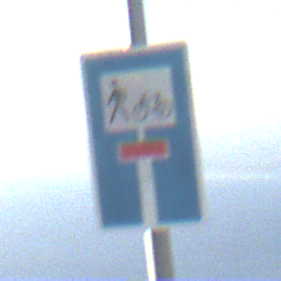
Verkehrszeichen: SackgasseRadverkehrFussgaengerDurchlaessig
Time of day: SunriseSunset
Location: Outdoor (Nature)
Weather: PartlyCloudy
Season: NotSpecified
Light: Natural